Question: '''
import matplotlib.pyplot as plt
import numpy as np
def arc():
x = np.arange((-np.pi)/4, (np.pi)/4, 0.001)
f1 = lambda x: 3 * (np.cos(2 * x) )**0.5
plt.vlines(0, 0, 5)
plt.plot(x, f1(x), label = '$r=3\sqrt{\cos{2\phi}}$')
plt.xlabel('$\phi$')
plt.ylabel('$r(\phi)$')
plt.legend(loc='best')
axes = plt.gca()
axes.set_xlim([-np.pi, np.pi])
axes.set_ylim([0, 5])
plt.show()
arc()
'''

I don't understand why it doesn't go all the way to the '\phi' axis on the right side. What can I do to fix this?
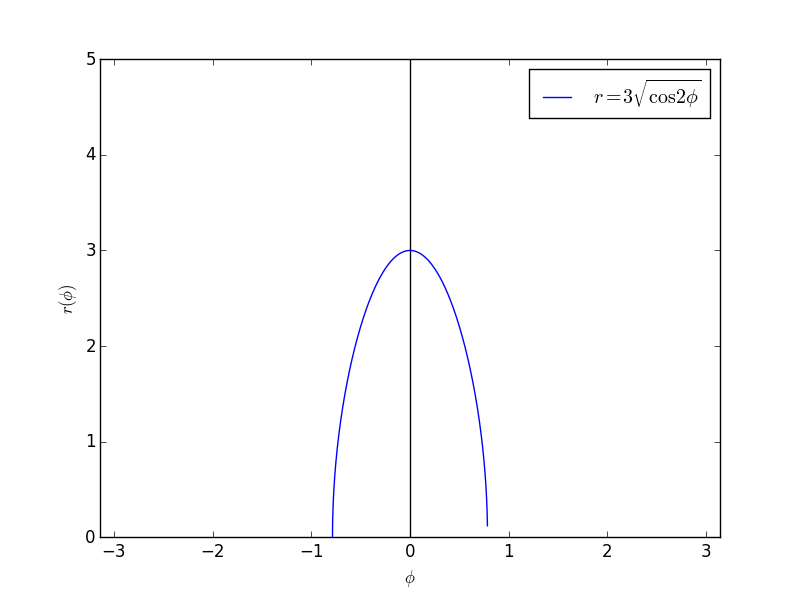
Answer: The best way to get what you want is to use <URL>. To get a vector 'x' that is almost the same as in your example, you should do
'''
x = np.linspace(-np.pi/4, np.pi/4, round(np.pi / 2 / 0.001) + 1)
'''
or simply
'''
x = np.linspace(-np.pi/4, np.pi/4, npoints)
'''
This gives you 'npoints' points, and the start and stop values are guaranteed to be included.
Using 'np.arange(start, stop, step)' gives you the points 'start, start+step, start+2*step, ...' until the final point for which 'start+n*step < stop'. Due to floating point inaccuracies, it is not obvious what is the 'n' of the final point. The <URL> of 'arange' remarks:
> When using a non-integer step, such as 0.1, the results will often not
be consistent. It is better to use linspace for these cases.
It is easy to demonstrate that this leads to unpredictable behavior by generating some aranges between 0 and 1 with variable step size:
'''
In [21]: for i in range(97,109):
...: r = np.arange(0, 1, 1. / i)
...: print 'step = 1.0 / {}, length = {}, last value = {}'.format(
...: i, len(r), r[-1])
...:
step = 1.0 / 97, length = 97, last value = 0.989690721649
step = 1.0 / 98, length = 99, last value = 1.0
step = 1.0 / 99, length = 99, last value = 0.989898989899
step = 1.0 / 100, length = 100, last value = 0.99
step = 1.0 / 101, length = 101, last value = 0.990099009901
step = 1.0 / 102, length = 102, last value = 0.990196078431
step = 1.0 / 103, length = 104, last value = 1.0
step = 1.0 / 104, length = 104, last value = 0.990384615385
step = 1.0 / 105, length = 105, last value = 0.990476190476
step = 1.0 / 106, length = 106, last value = 0.990566037736
step = 1.0 / 107, length = 108, last value = 1.0
step = 1.0 / 108, length = 108, last value = 0.990740740741
'''
See also <URL> to a related question.